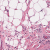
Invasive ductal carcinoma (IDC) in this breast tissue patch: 0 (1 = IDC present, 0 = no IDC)